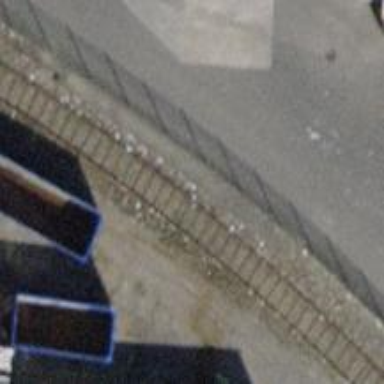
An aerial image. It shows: Single-track spur railway line.